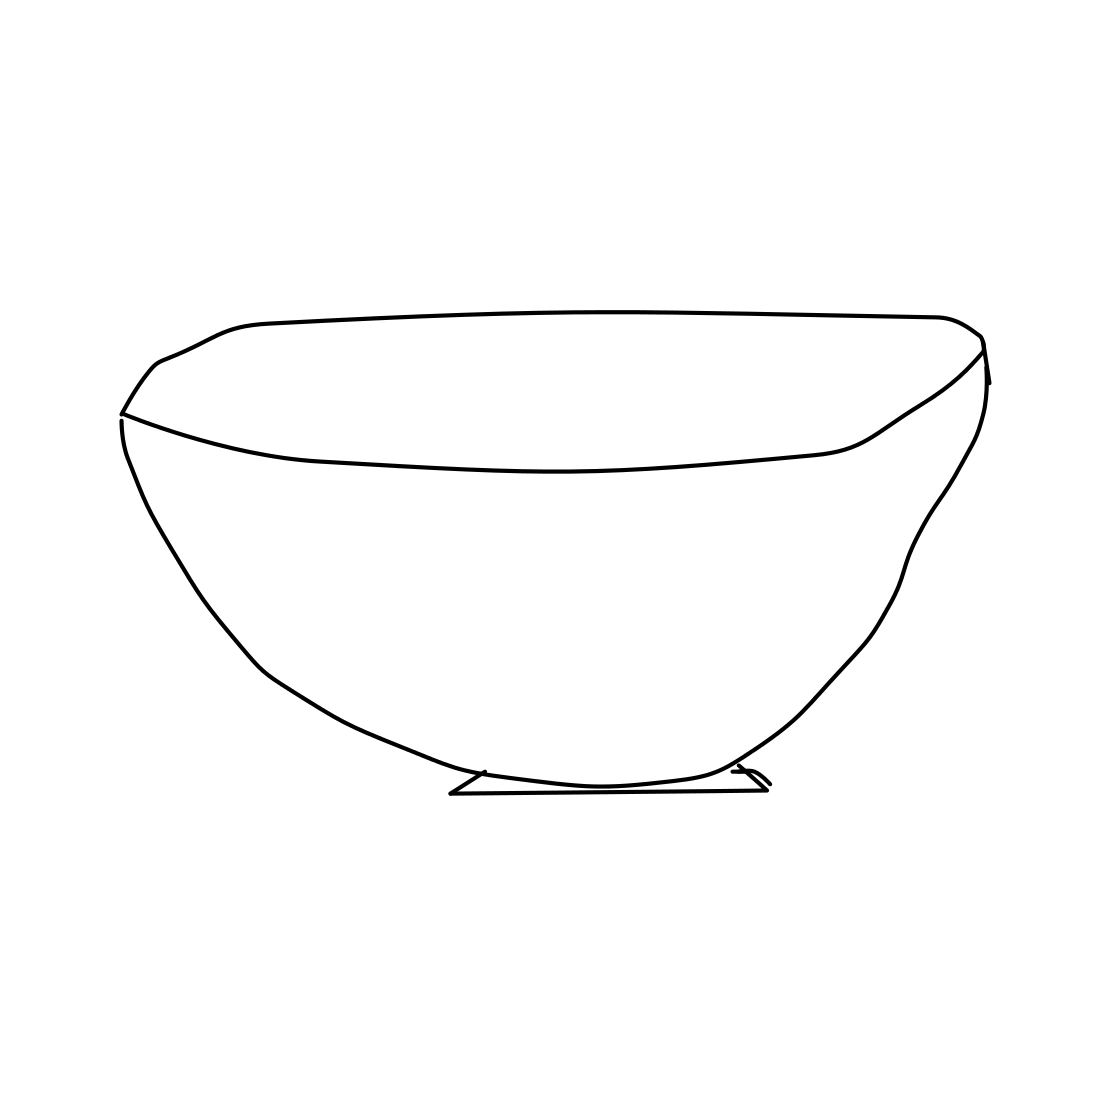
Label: bowl